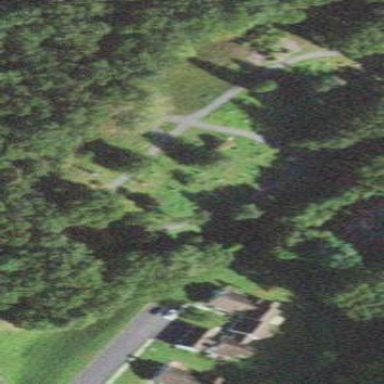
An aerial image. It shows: Cemetery.